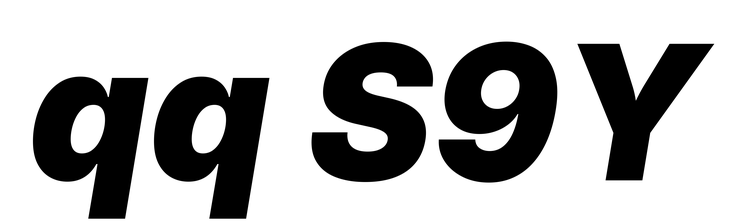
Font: Inter-Italic_Black_Italic